【题型】填空题　【知识点】函数　【难度】easy
如图，点$A$在反比例函数$y=\dfrac{8}{x}$的图象上，过点$A$作$y$轴的平行线交反比例函数$y=\dfrac{k}{x}(k<0)$的图象于点$B$，点$C$在$y$轴上，若$\triangle ABC$的面积为$10$，则$k$的值为\underline{\qquad}.

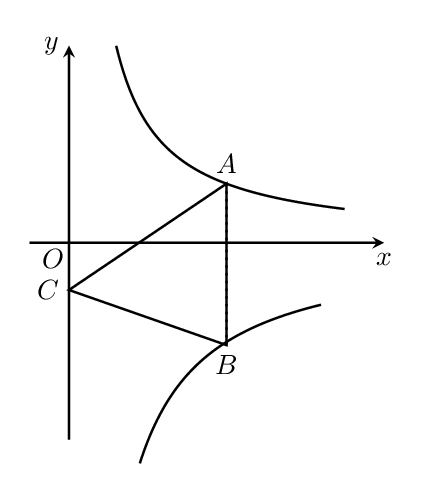
【解答】
\noindent 【答案】$-12$\\
\noindent 【分析】本题考查反比例函数图象及性质，反比例函数和几何结合. 根据题意连接$OA$，$OB$，继而得$S_{\triangle OMR}=S_{\triangle ABC}=10$，即可求得$k$值.\\
\noindent 【详解】解：连接$OA$，$OB$，\\

\noindent $\because AB \parallel y$轴，\\
\noindent $\therefore S_{\triangle OMR}=S_{\triangle ABC}=10$，\\
\noindent $\therefore \dfrac{1}{2}\times 8+\dfrac{1}{2}\times |k|=10$，\\
\noindent $\therefore |k|=12$，\\
\noindent $\therefore k=\pm12$，\\
\noindent $\because k<0$，\\
\noindent $\therefore k=-12$.
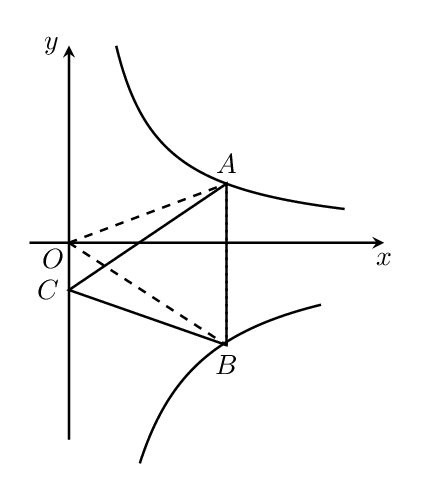